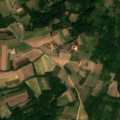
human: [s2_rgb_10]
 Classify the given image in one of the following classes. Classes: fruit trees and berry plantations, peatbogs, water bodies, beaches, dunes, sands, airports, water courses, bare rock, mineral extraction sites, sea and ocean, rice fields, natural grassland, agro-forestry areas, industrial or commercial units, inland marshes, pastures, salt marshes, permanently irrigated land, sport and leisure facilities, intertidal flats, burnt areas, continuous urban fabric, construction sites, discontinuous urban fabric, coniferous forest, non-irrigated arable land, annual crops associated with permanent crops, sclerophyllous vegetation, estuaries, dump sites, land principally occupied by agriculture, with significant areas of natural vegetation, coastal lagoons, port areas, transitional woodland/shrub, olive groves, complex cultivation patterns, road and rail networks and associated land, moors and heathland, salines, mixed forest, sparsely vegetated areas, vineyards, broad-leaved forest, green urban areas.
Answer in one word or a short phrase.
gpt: complex cultivation patterns, land principally occupied by agriculture, with significant areas of natural vegetation, broad-leaved forest